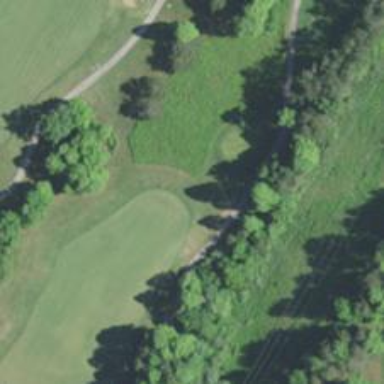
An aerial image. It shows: Path for both road and golf.